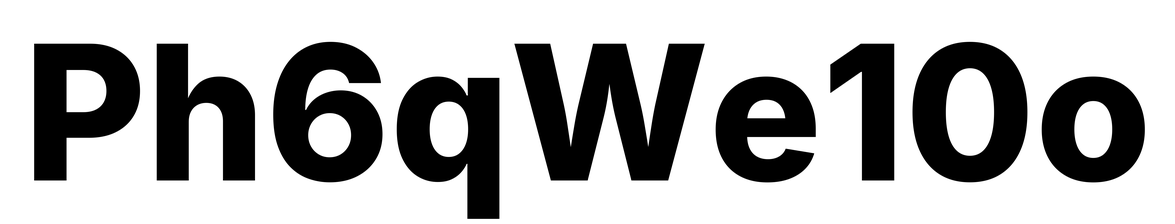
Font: Inter_ExtraBold